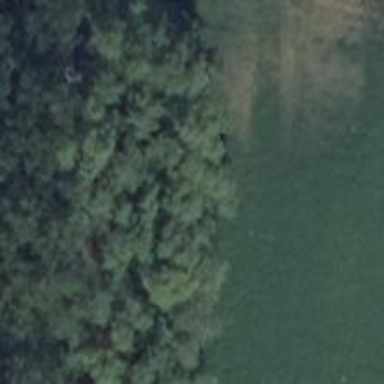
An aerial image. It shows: Hunting stand.